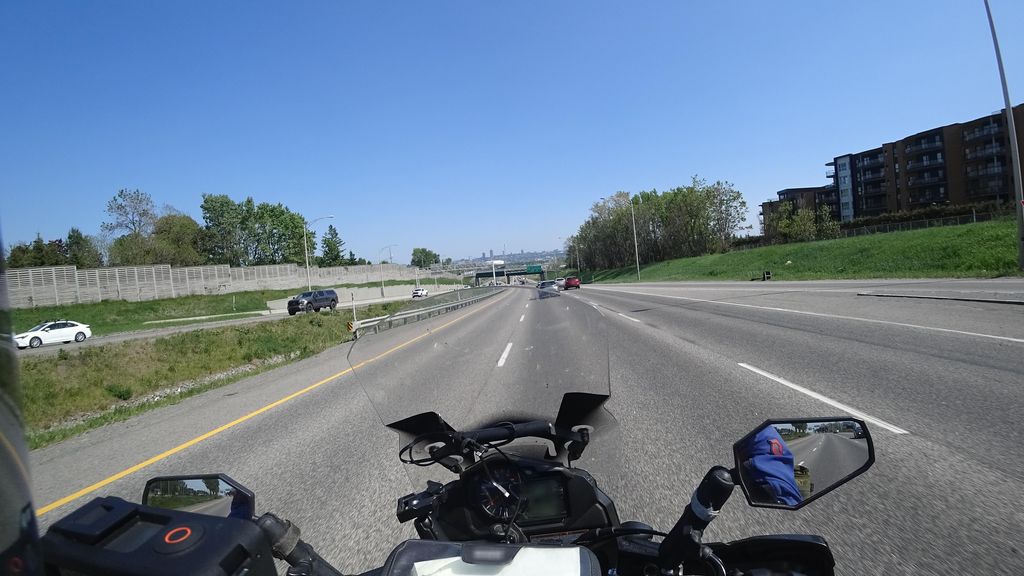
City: quebec_city